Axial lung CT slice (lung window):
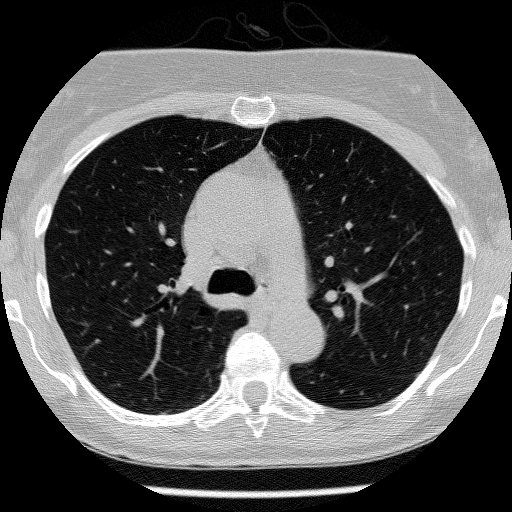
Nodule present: no